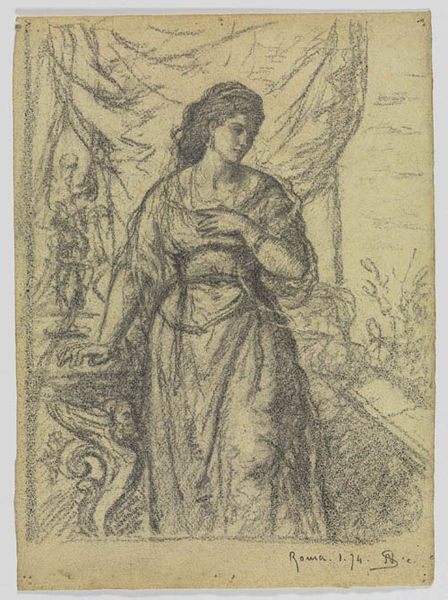
Titel: Bildnis Nanna Risi
Künstler: Nathanael Schmitt
Standort: Karlsruhe
Institution: Staatliche Kunsthalle Karlsruhe
Schlagwörter: baum, dunkel, gemälde, hand, himmel, kopf, schatten, umhang, weiß, wolken, bäume, gelb, landschaft, äste, ausschnitt, blume, blumen, brust, busen, fenster, frau, frisur, geste, grau, haar, kleid, kreide, mund, nase, ohrring, profil, schmuck, schwarz, skizze, terasse, tisch, zeichnung, ausblick, blick, dame, gürtel, rose, schal, tiere, tuch, beige, malerei, ornament, rock, alt, jung, arm, arme, augen, bluse, falten, gesicht, lang, sockel, stehen, ärmel, bild, bildnis, hals, hände, portrait, porträt, signatur, tischbein, vorhang, strauch, brüstung, busch, auge, figur, gewand, haare, lange haare, pose, stehend, stoff, innen, klassizismus, ohrringe, pflanze, pflanzen, haarreif, hübsch, kinn, locken, ohren, renaissance, schön, garten, ranken, skulptur, statue, vase, balkon, taille, schrift, kommode, papier, italien, mieder, studie, kette, mauer, graphik, dick, gardinen, weib, tischchen, geländer, nabel, bauch, edel, nachdenklich, bauchnabel, aufstützen, sinnierend, antike, hintegrund, unterschrift, kohle, drapiert, signum, druck, schraffur, radierung, titel, schwarzweiß, konturen, beschriftung, bleistift, entwurf, göttin, kohlezeichnung, rom, rau, talie, armband, armreif, harem, üppig, antik, julia, ohring, aufgestützt, stützend, fensterbank, richtung, sinnlich, planzen, konsole, tischfuß, geliebte, athene, tischlein, dekolte, römisch, griechin, römerin, klassisch, historisch, graphit, roma, skultpur, graffit, priesterin, plfanze, häne, balon, edelfrau, graphiik, tatue, jasmin, beschaulich, ss, ift, graifk, drapoert, grafikt, gafit, zweise, vespa, bleistiftz, envorhang, #kleid